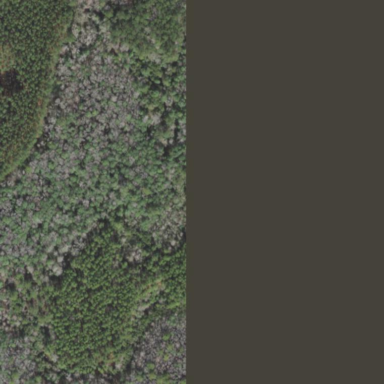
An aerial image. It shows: Forest with needle-leaved trees.